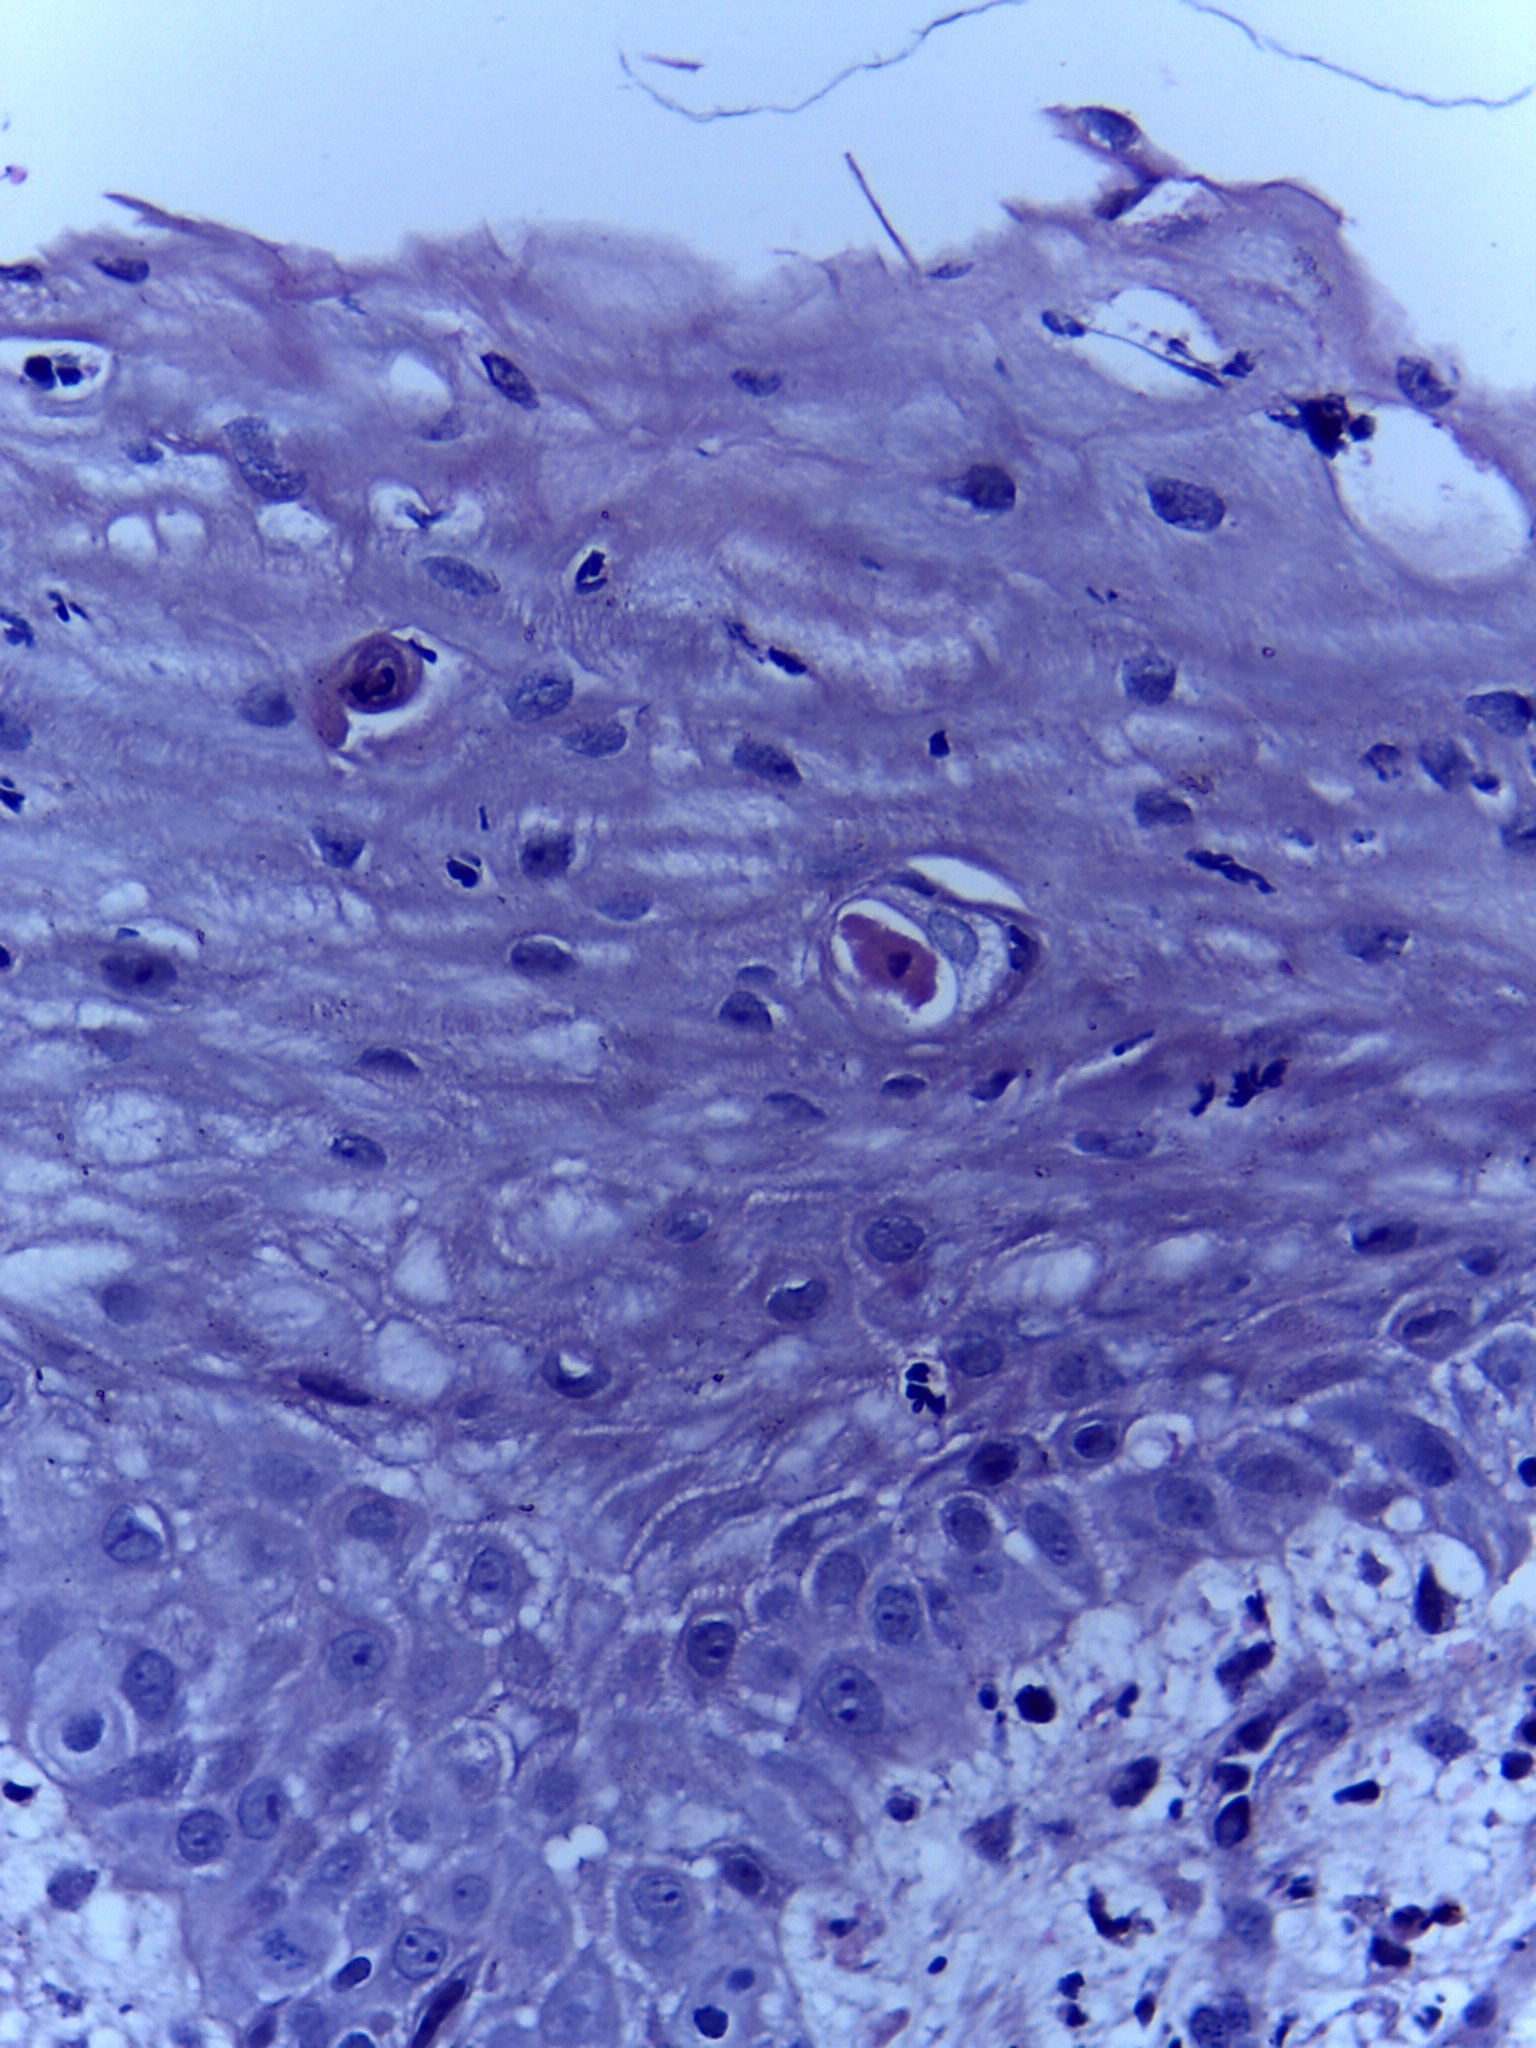
Diagnosis: OSCC